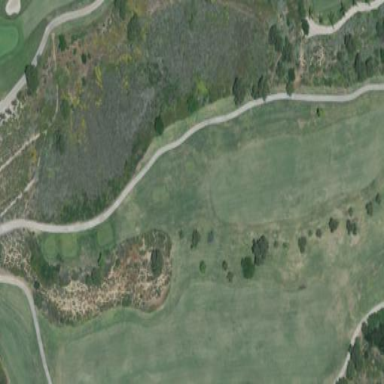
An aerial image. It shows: Area with grass used as rough in golf course.